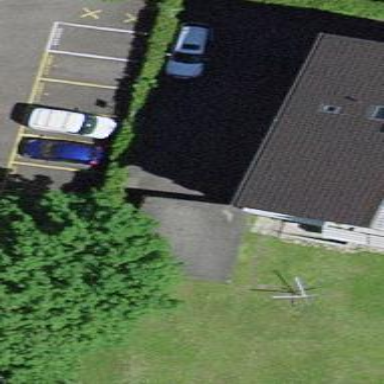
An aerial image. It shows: Street side parking area.